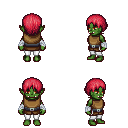
a pixel art fantasy rpg character, female body template, orc, green skin, leather chest armor, white pants, ruby red plain hairstyle, white cloth bandages, four views (front, back, left, right), 2x2 character sprite sheet, small pixel art, hard edges, no anti-aliasing